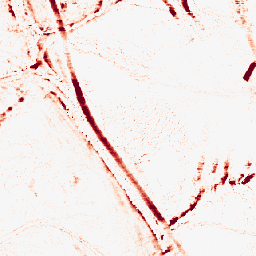
Category: morphological
Decomposition family: morphological_ellipse
Decomposition parameters: operation: opening
width: 5
height: 10
Upsampling method: area
Upsampling parameters: scale: 4
Upsampling scale: 4